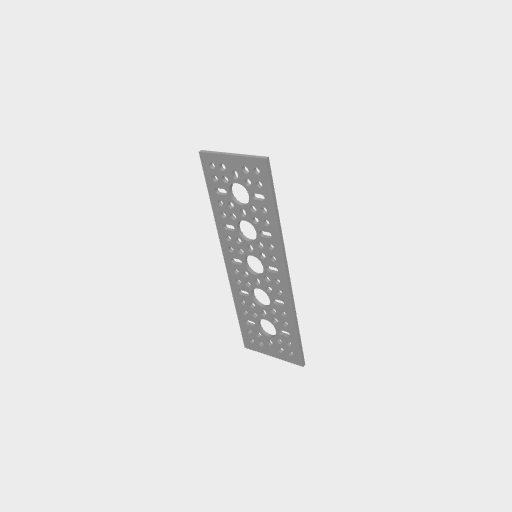
Part: PatternPlate1x5H